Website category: sports
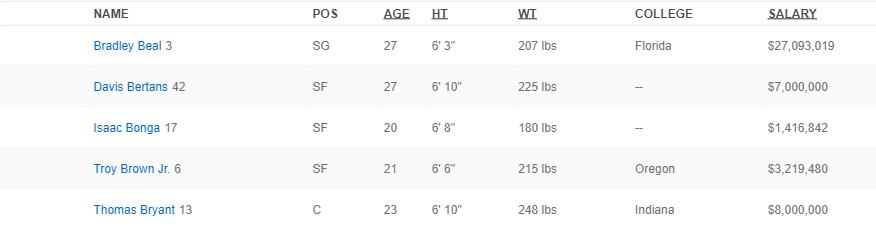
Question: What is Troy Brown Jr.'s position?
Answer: SF

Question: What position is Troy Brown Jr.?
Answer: SF

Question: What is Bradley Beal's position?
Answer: SG

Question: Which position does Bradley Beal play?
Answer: SG

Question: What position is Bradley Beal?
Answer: SG

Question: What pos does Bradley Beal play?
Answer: SG

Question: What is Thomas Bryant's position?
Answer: C

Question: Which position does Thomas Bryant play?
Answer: C

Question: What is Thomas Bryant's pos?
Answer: C

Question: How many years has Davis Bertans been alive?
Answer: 27

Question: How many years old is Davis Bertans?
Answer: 27

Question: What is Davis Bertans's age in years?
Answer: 27

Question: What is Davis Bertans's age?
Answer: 27

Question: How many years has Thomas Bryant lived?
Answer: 23

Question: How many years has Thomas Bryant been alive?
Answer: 23

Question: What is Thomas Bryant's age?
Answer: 23

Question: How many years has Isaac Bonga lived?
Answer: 20

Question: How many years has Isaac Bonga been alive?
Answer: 20

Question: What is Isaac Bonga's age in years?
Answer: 20

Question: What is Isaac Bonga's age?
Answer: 20

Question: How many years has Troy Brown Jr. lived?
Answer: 21

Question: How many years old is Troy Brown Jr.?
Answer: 21

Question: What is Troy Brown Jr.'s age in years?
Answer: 21

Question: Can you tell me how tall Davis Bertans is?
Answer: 6' 10"

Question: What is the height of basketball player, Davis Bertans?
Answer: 6' 10"

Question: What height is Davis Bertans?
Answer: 6' 10"

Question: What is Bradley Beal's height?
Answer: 6' 3"

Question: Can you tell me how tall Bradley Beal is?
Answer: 6' 3"

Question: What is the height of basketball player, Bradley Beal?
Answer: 6' 3"

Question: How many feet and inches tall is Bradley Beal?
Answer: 6' 3"

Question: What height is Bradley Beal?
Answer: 6' 3"

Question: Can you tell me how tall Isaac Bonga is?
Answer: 6' 8"

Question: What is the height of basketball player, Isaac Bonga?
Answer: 6' 8"

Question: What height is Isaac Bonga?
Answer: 6' 8"

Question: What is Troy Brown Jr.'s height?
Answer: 6' 6"

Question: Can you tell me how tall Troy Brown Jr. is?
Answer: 6' 6"

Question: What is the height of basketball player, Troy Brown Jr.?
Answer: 6' 6"

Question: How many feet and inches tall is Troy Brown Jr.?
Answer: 6' 6"

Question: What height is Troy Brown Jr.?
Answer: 6' 6"

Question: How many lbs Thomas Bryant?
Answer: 248 lbs

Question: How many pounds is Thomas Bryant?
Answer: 248 lbs

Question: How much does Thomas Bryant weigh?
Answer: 248 lbs

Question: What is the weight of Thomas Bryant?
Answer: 248 lbs

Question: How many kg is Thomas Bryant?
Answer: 248 lbs

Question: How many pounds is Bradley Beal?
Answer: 207 lbs

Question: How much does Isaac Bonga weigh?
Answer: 180 lbs

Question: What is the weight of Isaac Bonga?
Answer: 180 lbs

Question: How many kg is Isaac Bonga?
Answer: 180 lbs

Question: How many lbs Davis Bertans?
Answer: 225 lbs

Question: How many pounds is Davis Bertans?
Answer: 225 lbs

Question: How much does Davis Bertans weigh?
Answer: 225 lbs

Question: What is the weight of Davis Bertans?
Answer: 225 lbs

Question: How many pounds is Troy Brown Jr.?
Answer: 215 lbs

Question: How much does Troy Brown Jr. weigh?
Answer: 215 lbs

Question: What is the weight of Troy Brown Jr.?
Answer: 215 lbs

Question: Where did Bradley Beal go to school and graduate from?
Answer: Florida

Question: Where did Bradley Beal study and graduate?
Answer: Florida

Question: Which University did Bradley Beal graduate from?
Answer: Florida

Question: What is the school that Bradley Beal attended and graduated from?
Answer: Florida

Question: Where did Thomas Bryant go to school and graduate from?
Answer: Indiana

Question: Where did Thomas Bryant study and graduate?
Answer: Indiana

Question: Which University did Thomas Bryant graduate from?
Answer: Indiana

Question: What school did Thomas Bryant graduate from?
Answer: Indiana

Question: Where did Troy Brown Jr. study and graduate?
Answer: Oregon